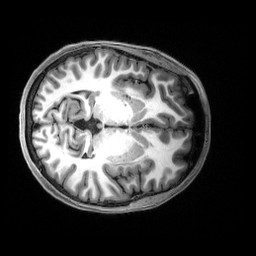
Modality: T1w
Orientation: axial
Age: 20
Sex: female
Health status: healthy
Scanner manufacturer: siemens
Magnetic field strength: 3 T
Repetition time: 2.5 s
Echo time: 0.00222 s